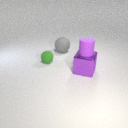
large gray rubber sphere behind large purple metal cube